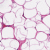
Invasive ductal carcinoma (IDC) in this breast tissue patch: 0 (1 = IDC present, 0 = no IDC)